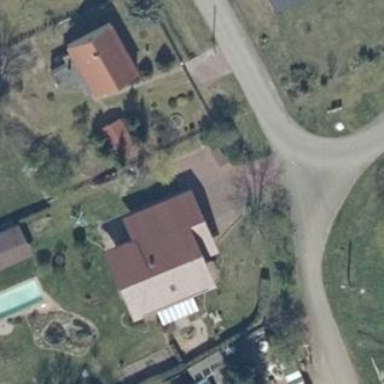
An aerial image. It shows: House with multiple parts.